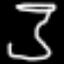
Label: hourglass